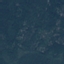
Land use / land cover: Forest